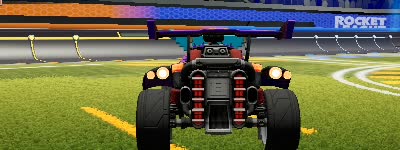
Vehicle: octane